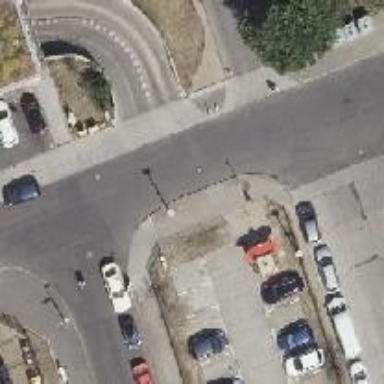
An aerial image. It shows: Residential road with asphalt surface. No stopping is allowed for parking on both sides.